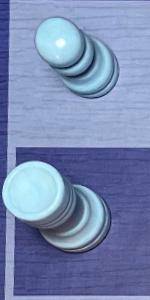
Label: Rook_White